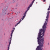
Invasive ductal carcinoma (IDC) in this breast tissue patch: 0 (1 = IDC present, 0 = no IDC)